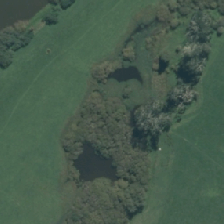
Land cover: lake_pond